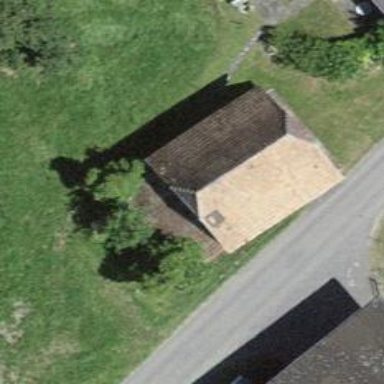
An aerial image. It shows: Farm building.